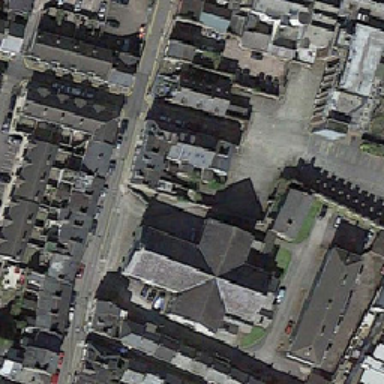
Cross church is located between the columns of the house and parking lot .